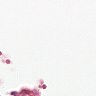
Metastatic tissue present: no